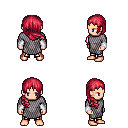
a pixel art fantasy rpg character, male body template, human, light skin, chain mail, gold greaves, ruby red right-swept hairstyle, white cloth bracers, four views (front, back, left, right), 2x2 character sprite sheet, small pixel art, hard edges, no anti-aliasing